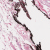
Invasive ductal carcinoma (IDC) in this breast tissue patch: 0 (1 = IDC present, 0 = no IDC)